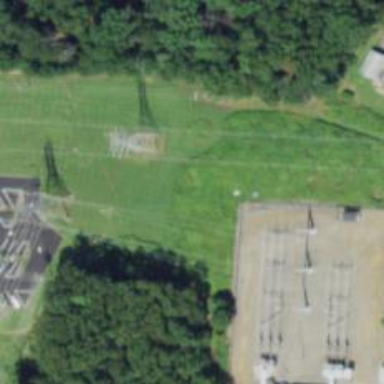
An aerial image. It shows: Distribution power substation secured by fence.